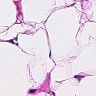
Metastatic tissue present: no